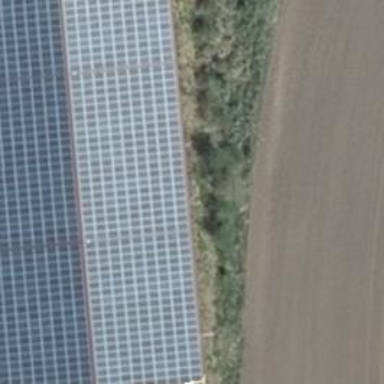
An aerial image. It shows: Building equipped with solar photovoltaic panel for generating electricity. The small installation is solar power generator.